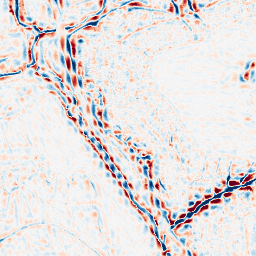
Category: wavelet
Decomposition family: wavelet_biorthogonal
Decomposition parameters: wavelet: bior3.5
level: 3
Upsampling method: regularized
Upsampling parameters: scale: 2
lambda_reg: 0.001
Upsampling scale: 2